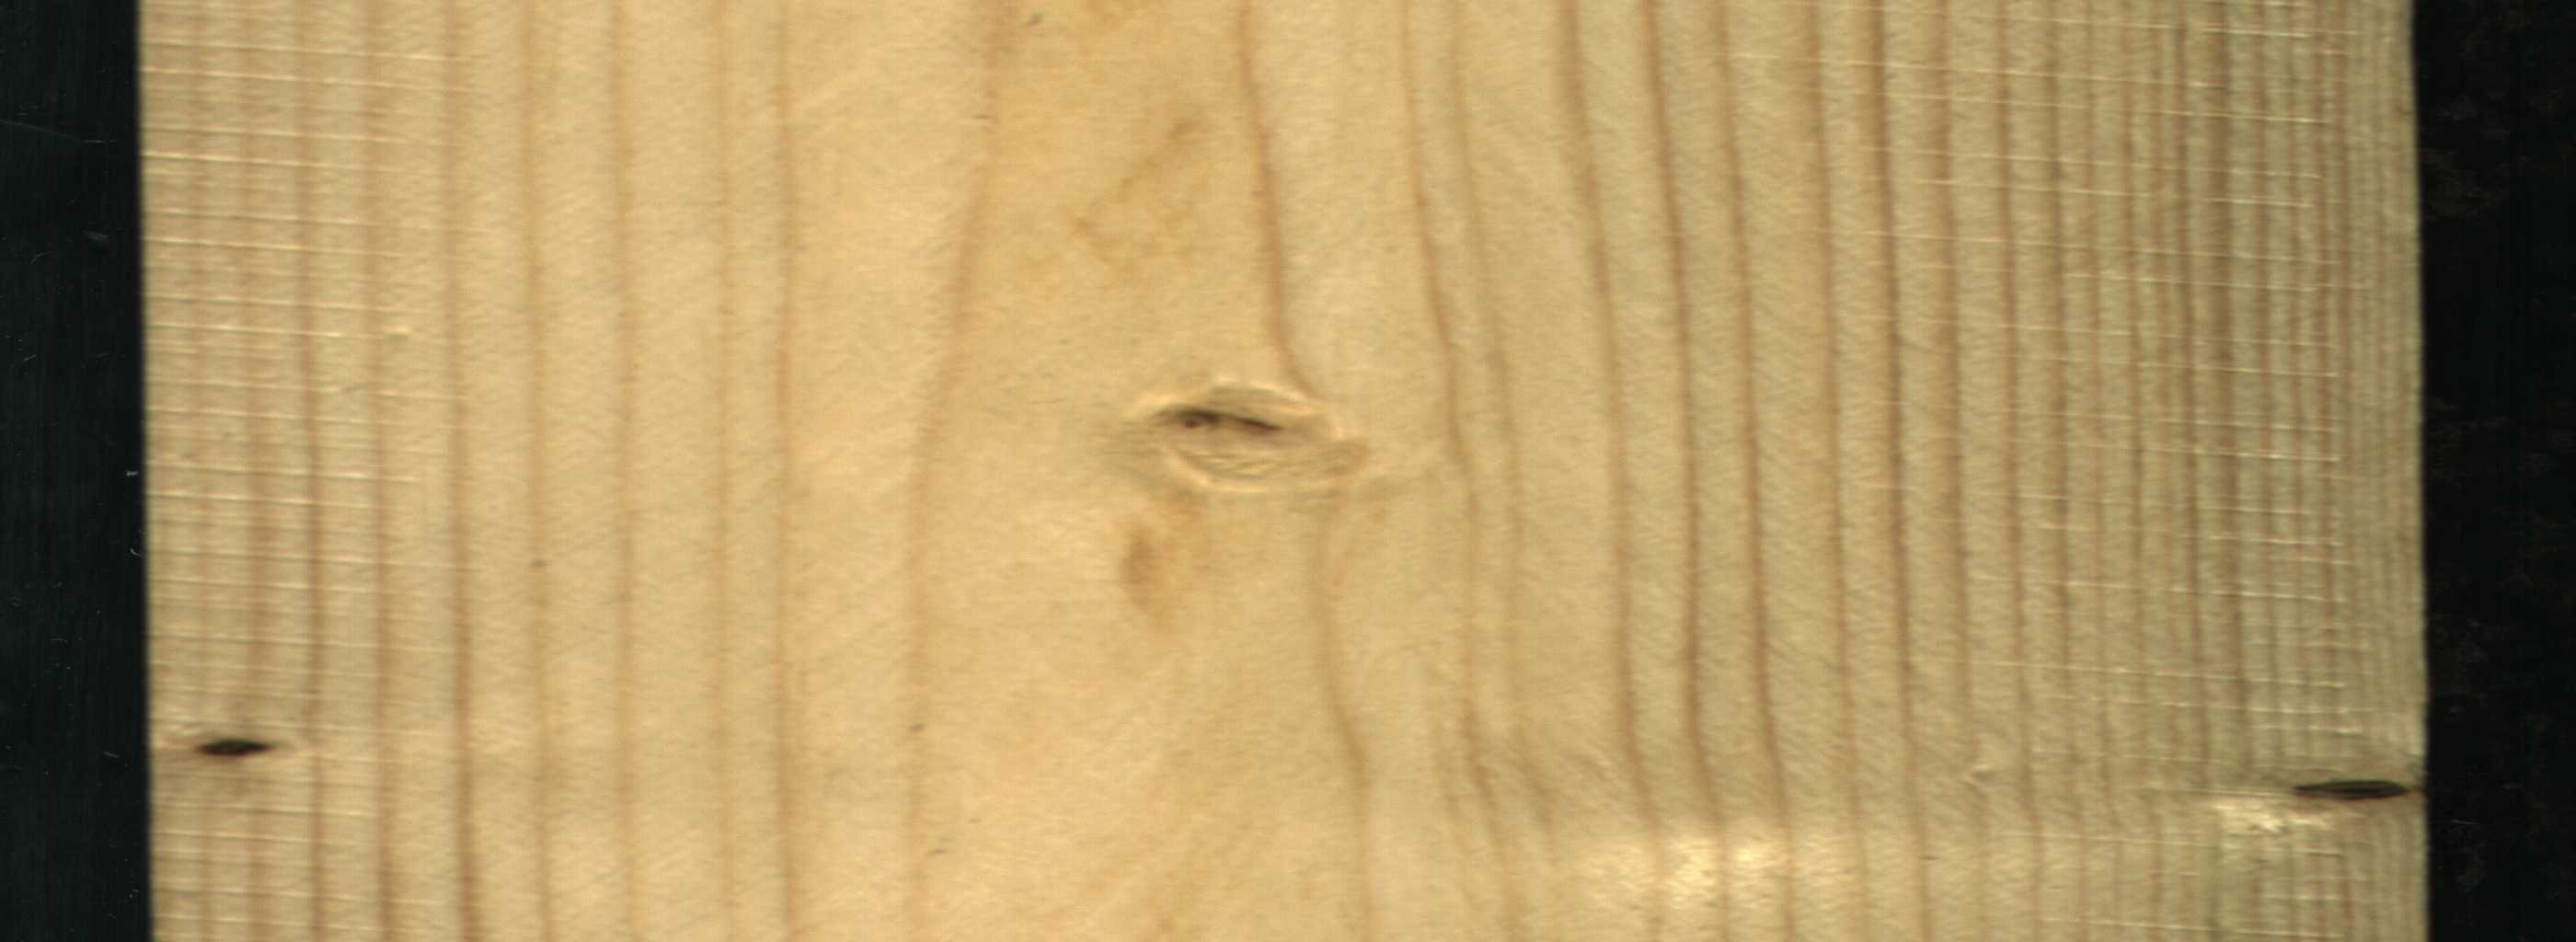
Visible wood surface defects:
Dead_Knot
Dead_Knot
Live_Knot